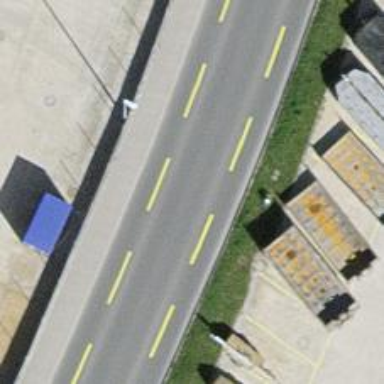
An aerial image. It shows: Tertiary road with designated cycle lane.